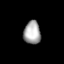
Tissue: lung
Cell type: Myeloid cells
Senescence score: 0.2123
Nuclear area (px): 386
Mean DAPI intensity: 166.477